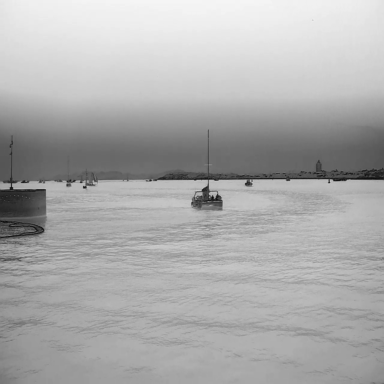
There are seven sailboats in the infrared image.